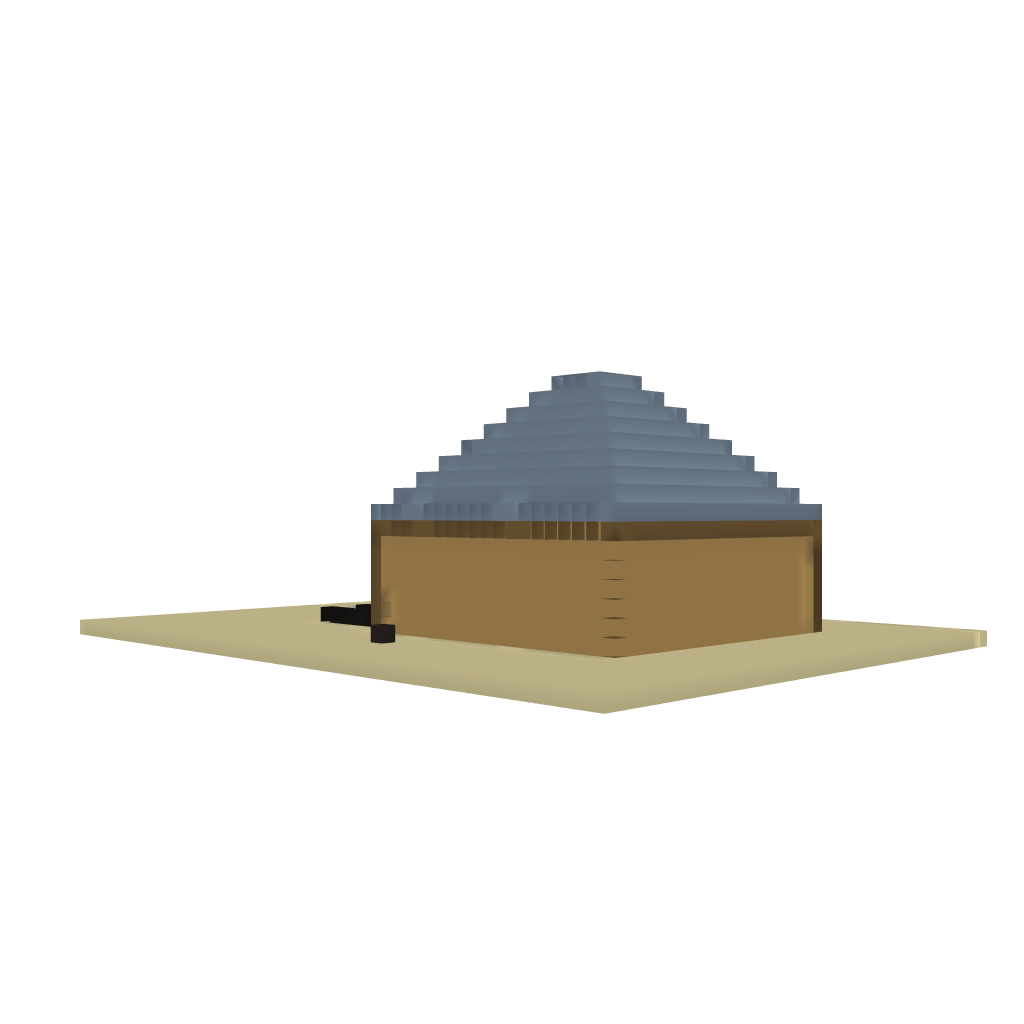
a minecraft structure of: old and new house